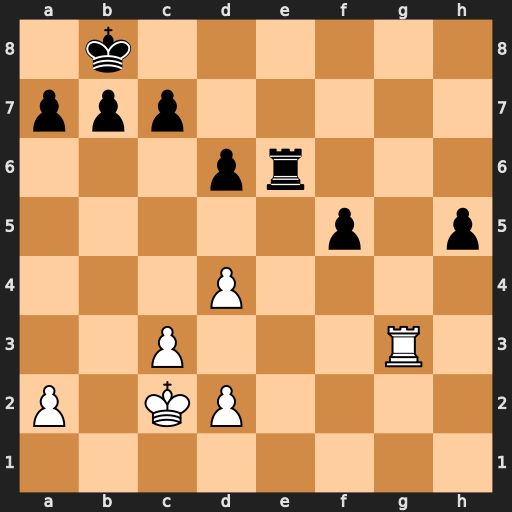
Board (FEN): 1k6/ppp5/3pr3/5p1p/3P4/2P3R1/P1KP4/8
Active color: w
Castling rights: -
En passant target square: -
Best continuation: Rg8+ Re8 Rxe8#